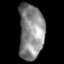
Tissue: lung
Cell type: Epithelial cells
Senescence score: 0.2003
Nuclear area (px): 1365
Mean DAPI intensity: 136.249